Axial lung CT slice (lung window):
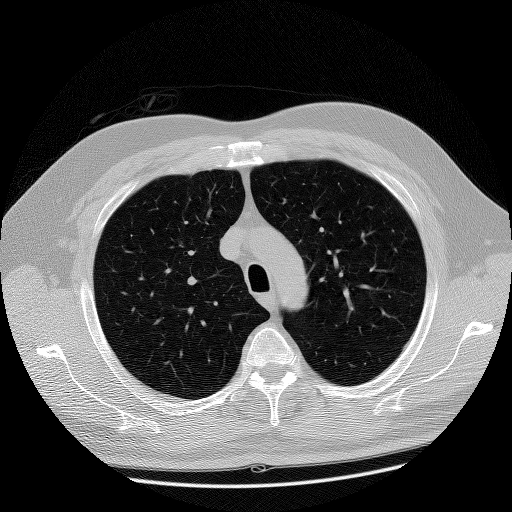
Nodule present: no